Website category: auto
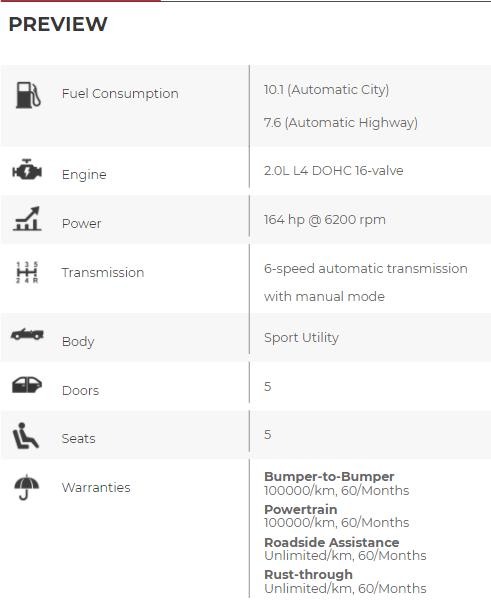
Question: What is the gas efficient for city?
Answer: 10.1 (Automatic City)

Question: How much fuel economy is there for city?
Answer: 10.1 (Automatic City)

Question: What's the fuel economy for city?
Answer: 10.1 (Automatic City)

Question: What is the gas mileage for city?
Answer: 10.1 (Automatic City)

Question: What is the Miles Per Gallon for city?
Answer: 10.1 (Automatic City)

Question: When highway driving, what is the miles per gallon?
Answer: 7.6 (Automatic Highway)

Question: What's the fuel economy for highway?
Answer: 7.6 (Automatic Highway)

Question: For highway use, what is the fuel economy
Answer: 7.6 (Automatic Highway)

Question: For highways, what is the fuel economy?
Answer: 7.6 (Automatic Highway)

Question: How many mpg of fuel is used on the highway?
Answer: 7.6 (Automatic Highway)

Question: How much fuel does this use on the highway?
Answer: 7.6 (Automatic Highway)

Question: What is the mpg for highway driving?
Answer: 7.6 (Automatic Highway)

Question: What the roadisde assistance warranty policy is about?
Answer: Unlimited/km, 60/Months

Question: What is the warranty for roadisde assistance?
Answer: Unlimited/km, 60/Months

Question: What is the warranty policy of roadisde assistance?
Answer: Unlimited/km, 60/Months

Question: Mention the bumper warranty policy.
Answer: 100000/km, 60/Months

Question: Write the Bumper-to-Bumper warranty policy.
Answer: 100000/km, 60/Months

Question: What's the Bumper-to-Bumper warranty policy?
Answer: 100000/km, 60/Months

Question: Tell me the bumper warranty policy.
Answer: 100000/km, 60/Months

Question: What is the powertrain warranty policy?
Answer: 100000/km, 60/Months

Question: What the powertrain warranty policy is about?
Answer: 100000/km, 60/Months

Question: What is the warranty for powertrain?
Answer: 100000/km, 60/Months